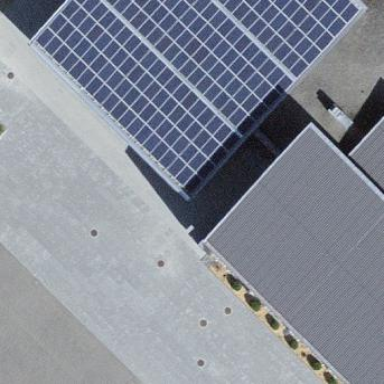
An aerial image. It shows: Solar power generator using photovoltaic panels.